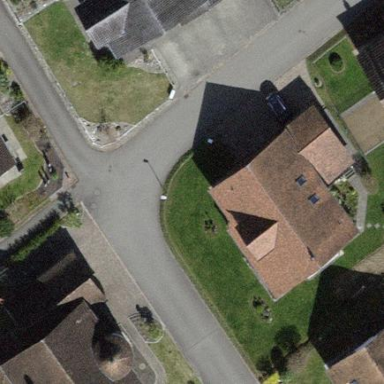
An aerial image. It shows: Building with tile roof.